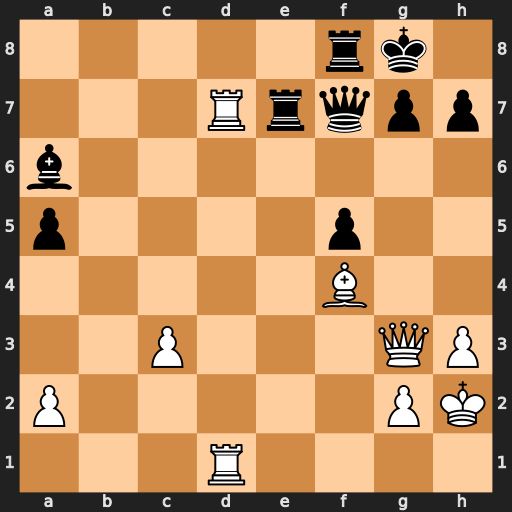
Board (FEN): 5rk1/3Rrqpp/b7/p4p2/5B2/2P3QP/P5PK/3R4
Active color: w
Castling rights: -
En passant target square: -
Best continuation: Rxe7 Qxe7 Bd6